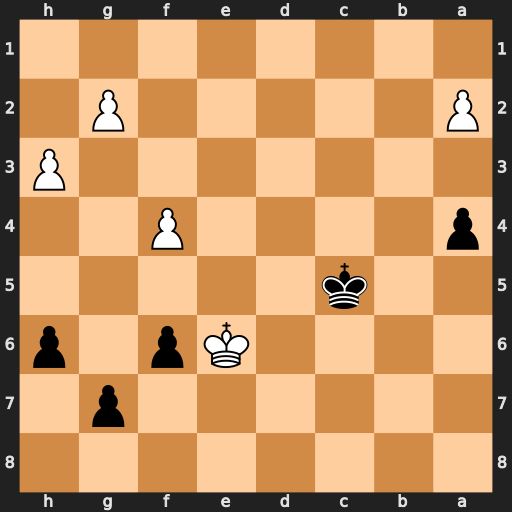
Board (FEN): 8/6p1/4Kp1p/2k5/p4P2/7P/P5P1/8
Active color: b
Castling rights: -
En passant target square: -
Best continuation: Kb4 Kf7 Ka3 f5 Kxa2